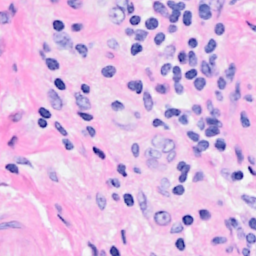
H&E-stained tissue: Breast